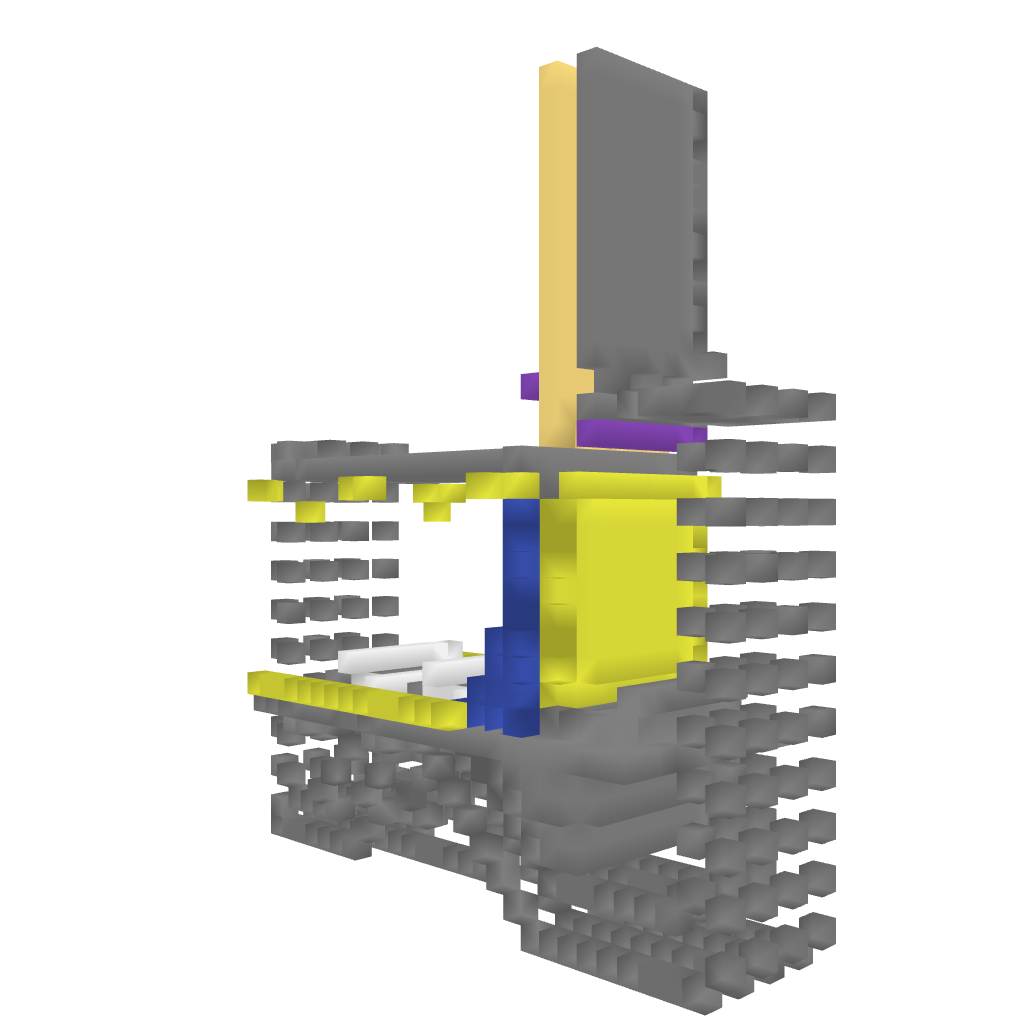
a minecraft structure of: Connect 4 bad low quality